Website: ulta-beauty
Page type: customer-info-address
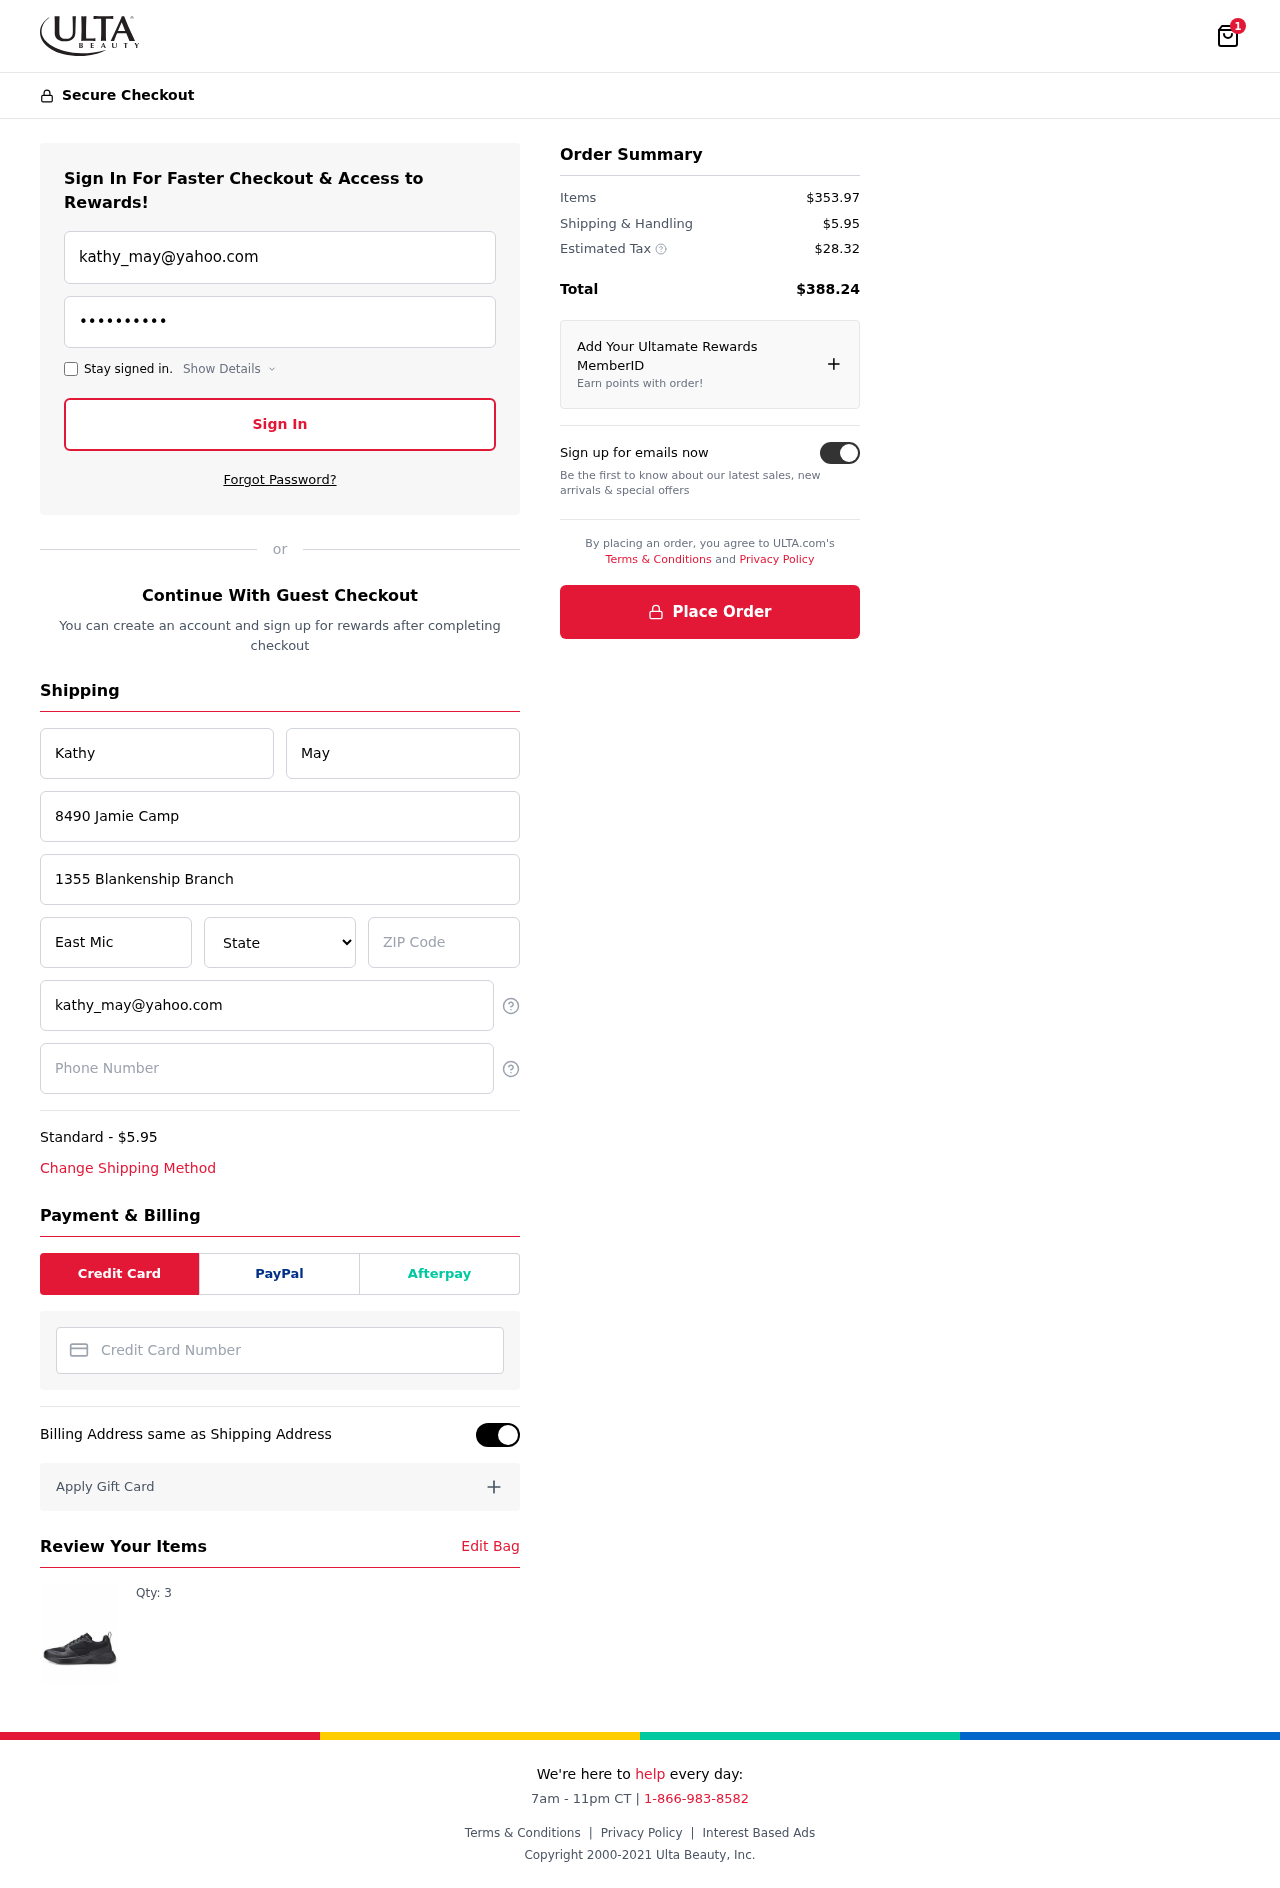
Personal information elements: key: PII_CARD_NUMBER
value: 3741 7616 4461 184
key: PII_CITY
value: East Michael
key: PII_EMAIL
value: kathy_may@yahoo.com
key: PII_FIRSTNAME
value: Kathy
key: PII_LASTNAME
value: May
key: PII_PHONE
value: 5506341064
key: PII_POSTCODE
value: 80336
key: PII_STATE
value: PW
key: PII_STREET
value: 8490 Jamie Camp
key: PII_STREET2
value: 1355 Blankenship Branch
Product elements: key: PRODUCT1_QUANTITY
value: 3
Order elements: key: ORDER_NUM_ITEMS
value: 1
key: ORDER_SHIPPING_COST
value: $5.95
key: ORDER_ITEMS_TOTAL
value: $353.97
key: ORDER_SHIPPING_COST2
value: $5.95
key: ORDER_TAX
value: $28.32
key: ORDER_TOTAL
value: $388.24